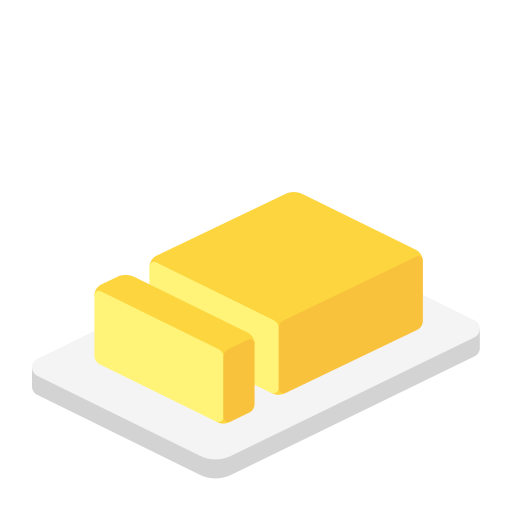
butter flat